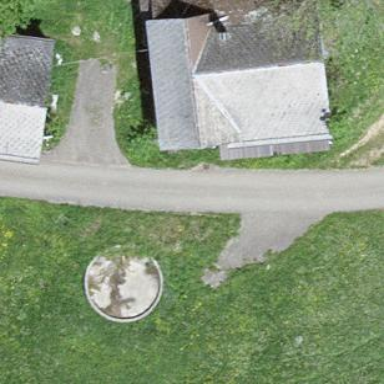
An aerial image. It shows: Farmyard area.